Aerial crown-view tile of a tropical tree (Barro Colorado Island, Panama), acquired 20240813:
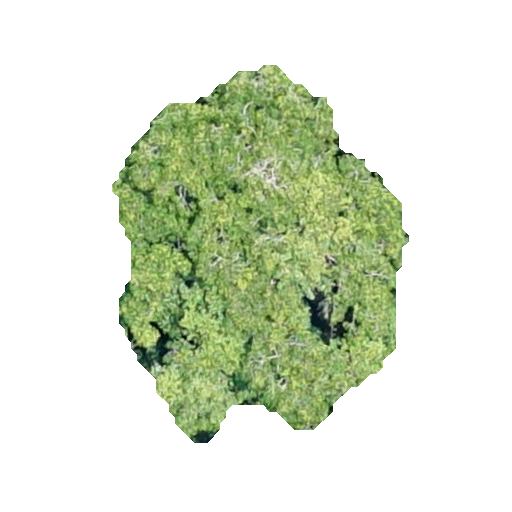
Species: Guatteria lucens
GBIF accepted scientific name: Guatteria lucens
Crown area: 119.111 m²